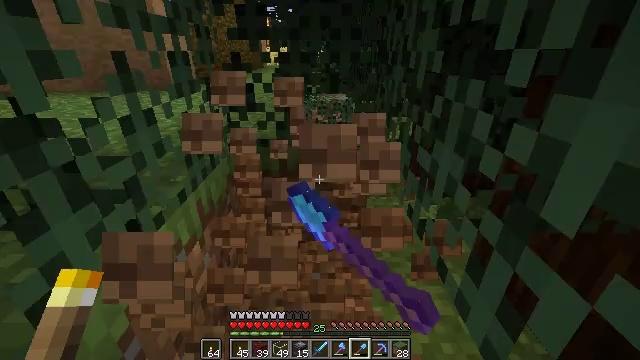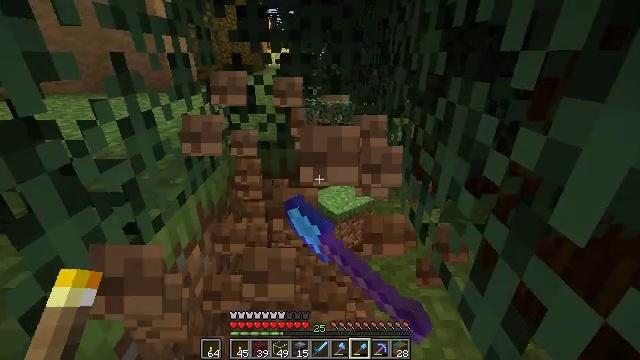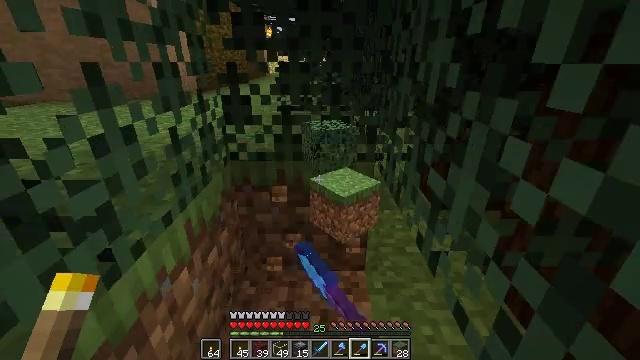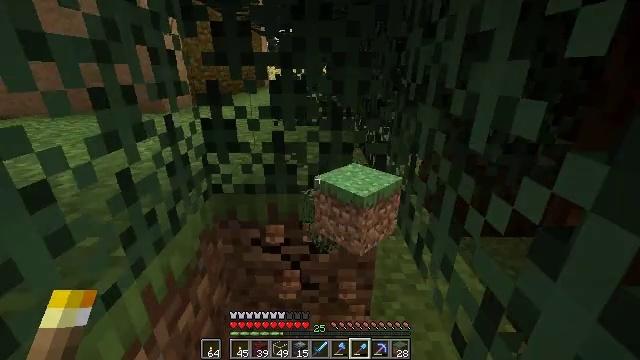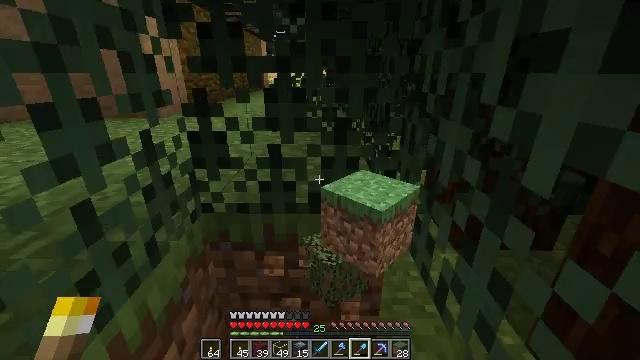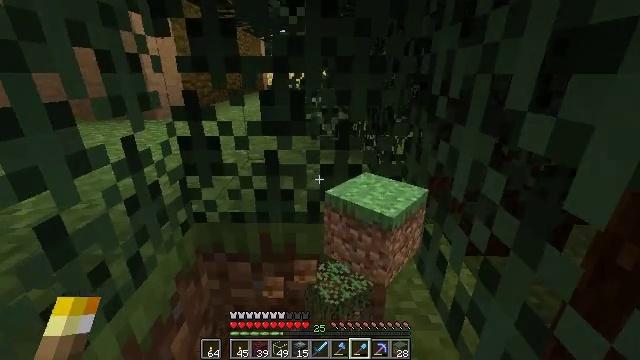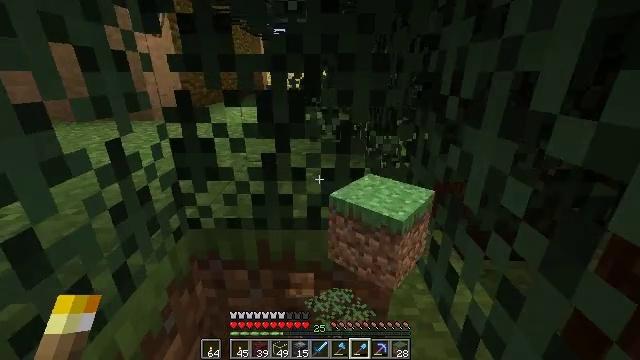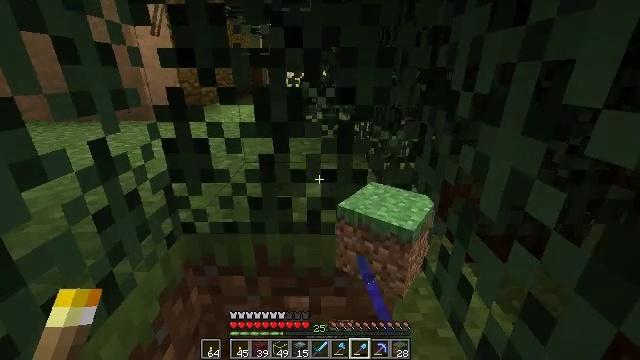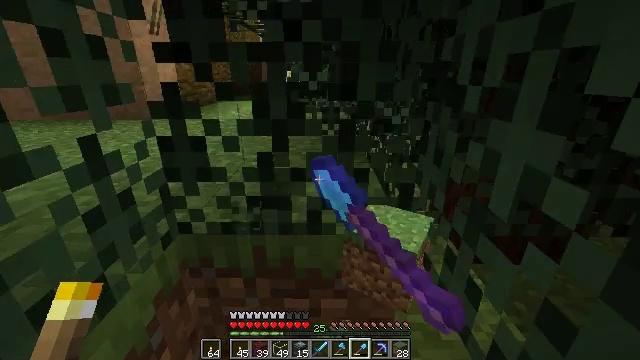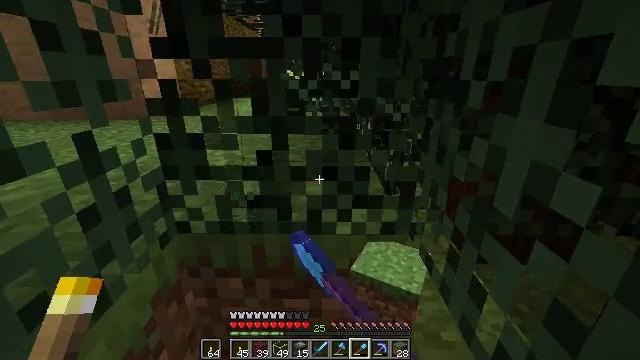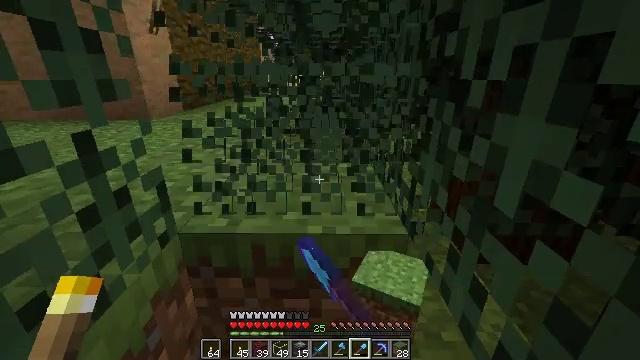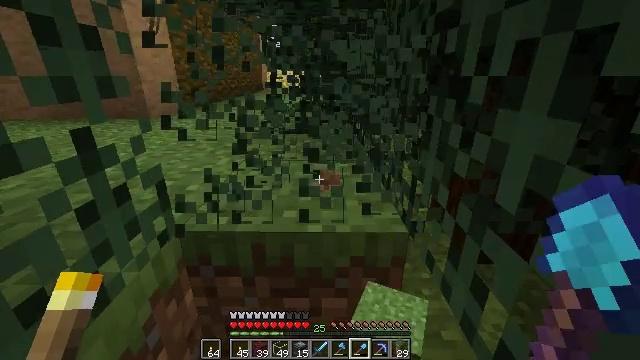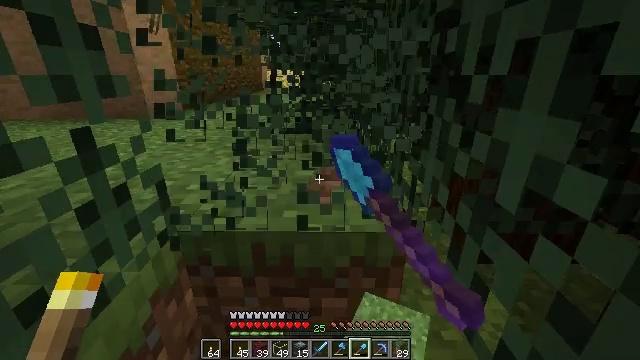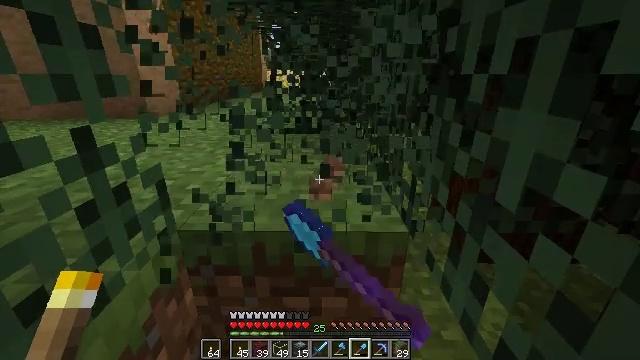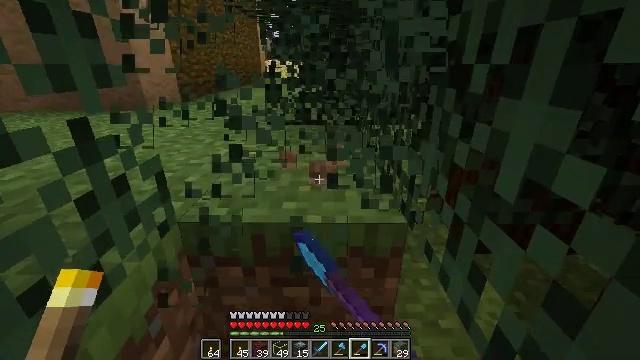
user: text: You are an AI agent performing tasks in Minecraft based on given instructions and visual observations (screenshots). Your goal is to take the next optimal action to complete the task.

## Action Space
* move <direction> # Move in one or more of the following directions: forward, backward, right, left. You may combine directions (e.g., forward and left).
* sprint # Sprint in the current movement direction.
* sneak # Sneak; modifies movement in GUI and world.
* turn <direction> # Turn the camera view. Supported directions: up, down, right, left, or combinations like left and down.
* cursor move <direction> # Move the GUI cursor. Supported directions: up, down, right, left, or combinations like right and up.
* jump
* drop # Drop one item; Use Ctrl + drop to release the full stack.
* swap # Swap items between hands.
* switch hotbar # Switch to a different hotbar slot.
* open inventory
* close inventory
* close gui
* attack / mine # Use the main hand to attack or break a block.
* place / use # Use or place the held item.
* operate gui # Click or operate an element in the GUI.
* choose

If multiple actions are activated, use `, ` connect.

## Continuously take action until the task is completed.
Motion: motion action
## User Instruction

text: Destroy the spruce leaves to get sticks and saplings.
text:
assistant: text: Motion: move forward, attack / mine
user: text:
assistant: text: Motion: move forward, turn up, attack / mine
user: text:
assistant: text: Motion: move forward, turn up, attack / mine
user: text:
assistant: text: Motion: move forward, attack / mine
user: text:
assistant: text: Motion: attack / mine
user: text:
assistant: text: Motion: attack / mine
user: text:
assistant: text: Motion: attack / mine
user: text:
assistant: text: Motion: attack / mine
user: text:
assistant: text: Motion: attack / mine
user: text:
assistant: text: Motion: attack / mine
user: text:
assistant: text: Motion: attack / mine
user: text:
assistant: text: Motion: attack / mine
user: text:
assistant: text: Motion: attack / mine
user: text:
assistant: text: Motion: turn down, attack / mine
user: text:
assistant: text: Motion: attack / mine